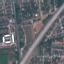
Label: Highway